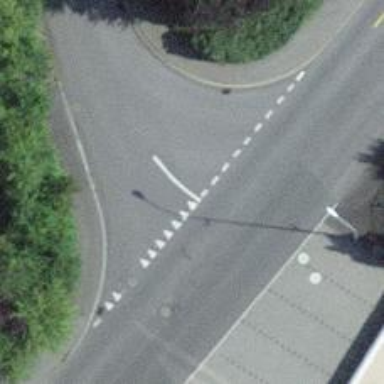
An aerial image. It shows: Road with "give way" sign.